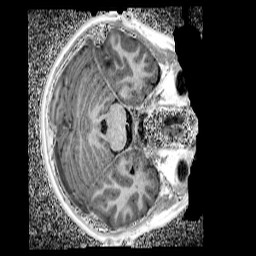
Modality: UNIT1_denoised
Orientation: axial
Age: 10
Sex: male
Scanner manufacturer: siemens
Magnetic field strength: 3 T
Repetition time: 4 s
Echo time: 0.00299 s